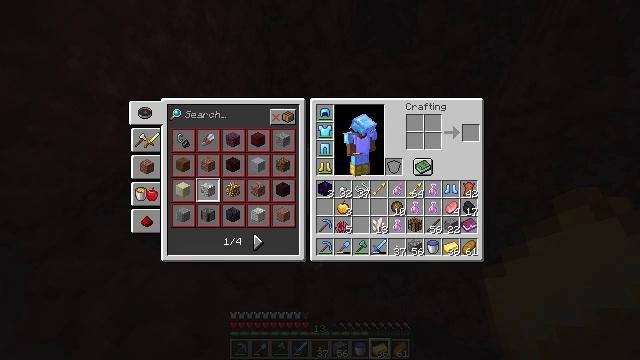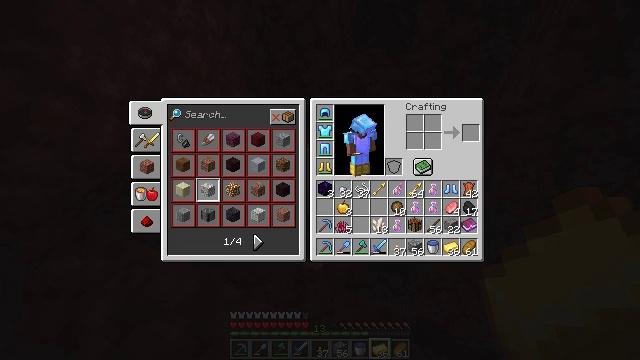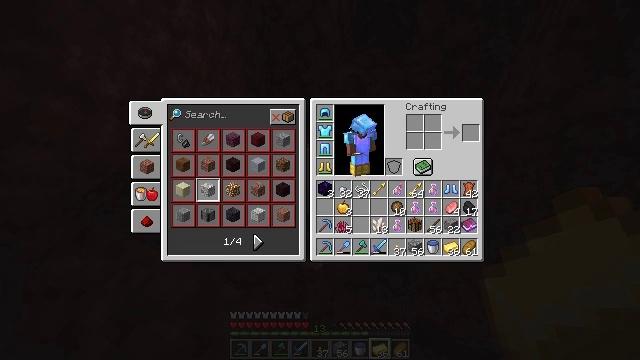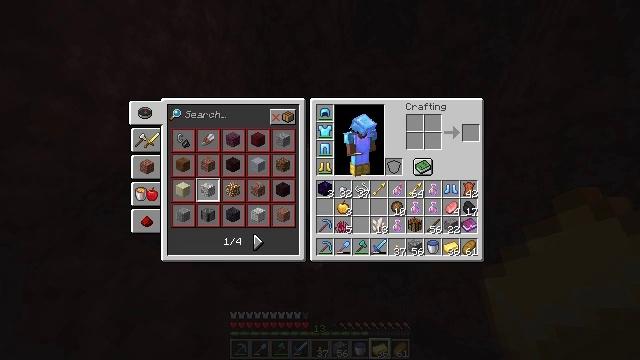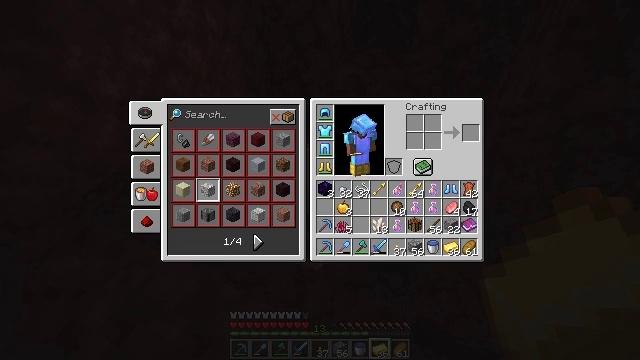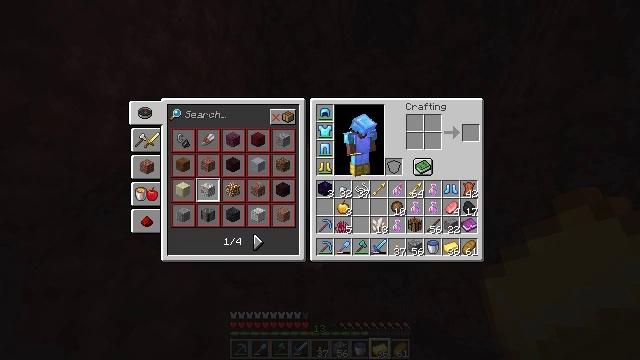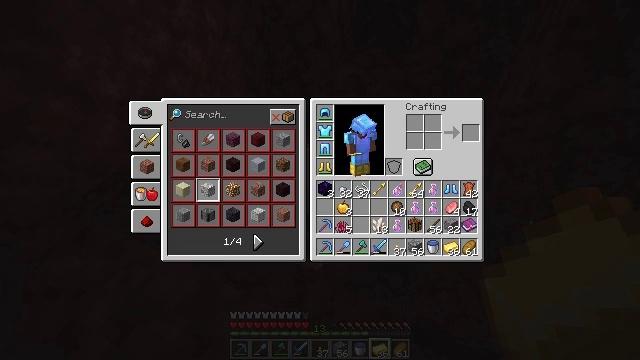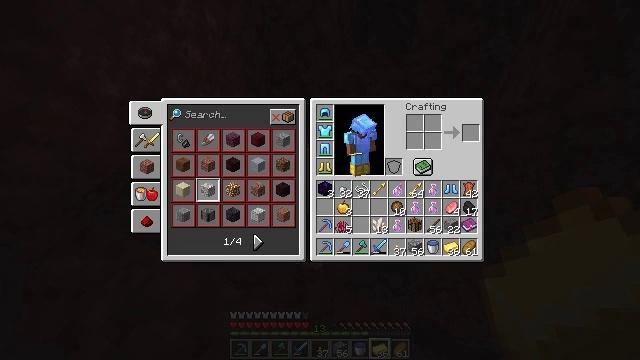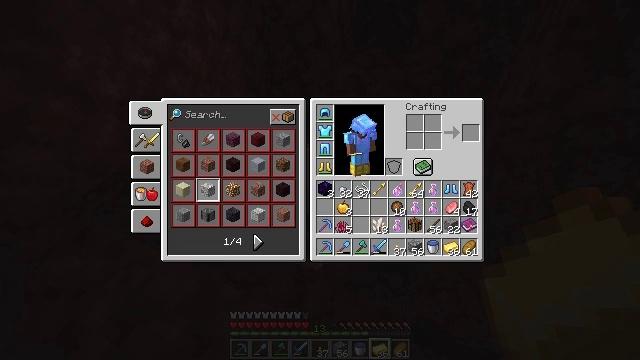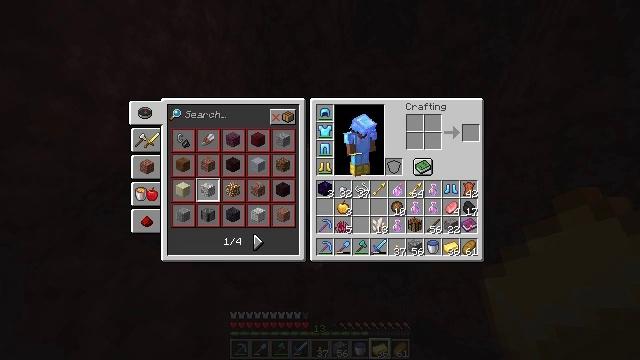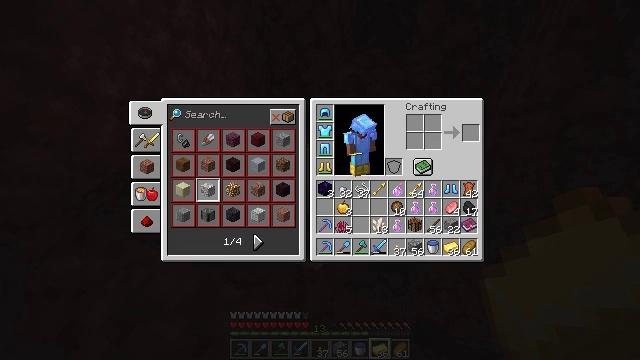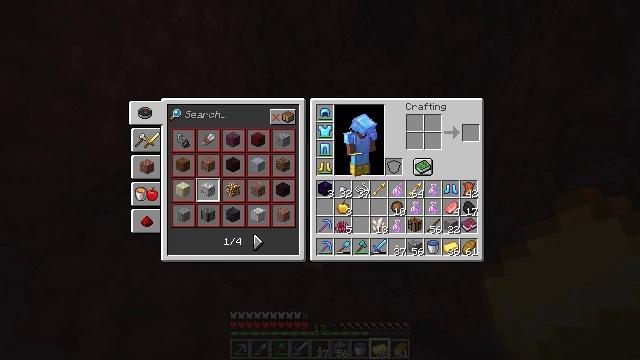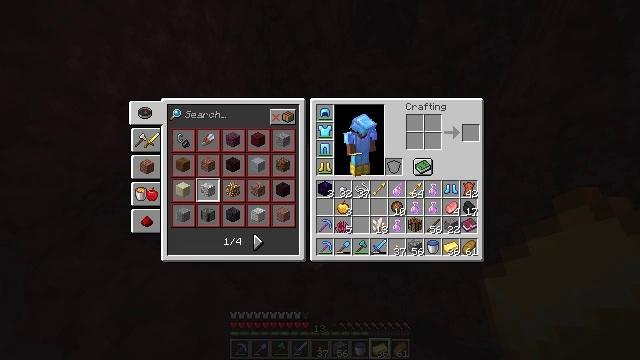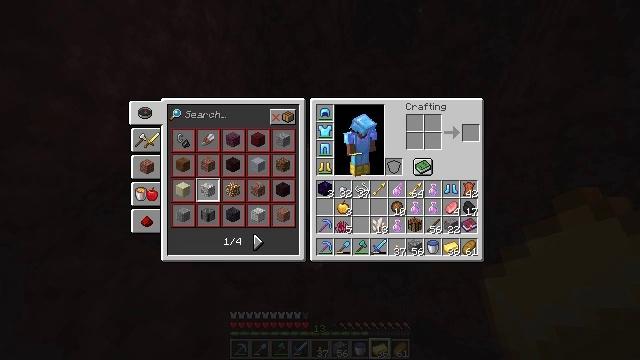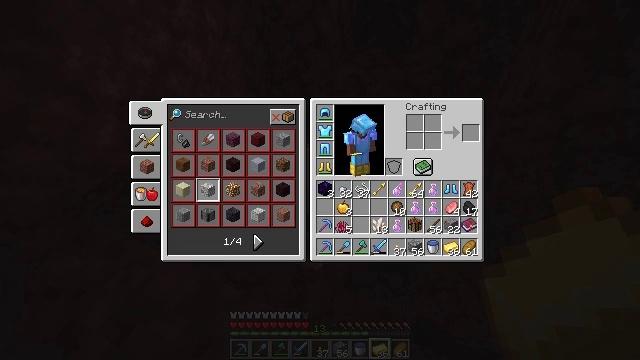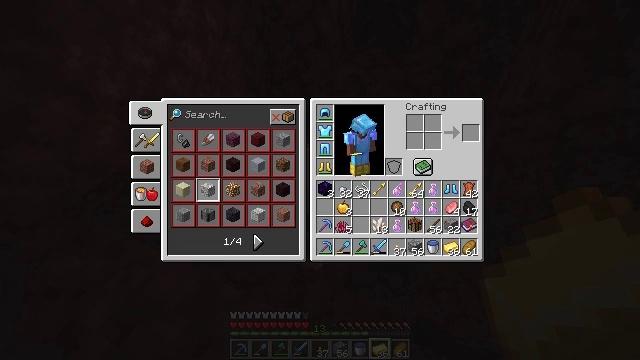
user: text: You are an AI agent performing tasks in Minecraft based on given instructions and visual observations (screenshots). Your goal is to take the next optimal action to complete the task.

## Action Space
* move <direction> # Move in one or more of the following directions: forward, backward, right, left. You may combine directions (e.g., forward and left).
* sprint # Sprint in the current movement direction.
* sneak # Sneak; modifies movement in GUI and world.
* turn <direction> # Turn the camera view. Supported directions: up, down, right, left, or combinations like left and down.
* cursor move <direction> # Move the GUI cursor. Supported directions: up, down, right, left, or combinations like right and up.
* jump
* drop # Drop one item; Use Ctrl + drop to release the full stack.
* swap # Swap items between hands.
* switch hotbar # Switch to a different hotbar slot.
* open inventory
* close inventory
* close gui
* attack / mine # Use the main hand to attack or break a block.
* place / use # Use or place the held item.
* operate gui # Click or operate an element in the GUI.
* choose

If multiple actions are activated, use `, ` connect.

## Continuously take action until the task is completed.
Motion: motion action
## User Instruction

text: Drop a gold ingot.
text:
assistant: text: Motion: no_op
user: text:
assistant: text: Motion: no_op
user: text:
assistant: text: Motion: no_op
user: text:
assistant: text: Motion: no_op
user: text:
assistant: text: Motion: no_op
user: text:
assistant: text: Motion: no_op
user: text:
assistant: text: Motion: no_op
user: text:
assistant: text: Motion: no_op
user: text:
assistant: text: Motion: no_op
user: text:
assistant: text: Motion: no_op
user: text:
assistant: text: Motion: no_op
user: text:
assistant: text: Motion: no_op
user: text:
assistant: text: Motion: no_op
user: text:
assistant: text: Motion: no_op
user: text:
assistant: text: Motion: no_op
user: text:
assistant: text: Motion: no_op
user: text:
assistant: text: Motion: no_op
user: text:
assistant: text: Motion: no_op
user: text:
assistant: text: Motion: no_op
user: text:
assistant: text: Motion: no_op
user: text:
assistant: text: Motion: no_op
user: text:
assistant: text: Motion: no_op
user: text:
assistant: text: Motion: no_op
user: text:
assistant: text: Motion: no_op
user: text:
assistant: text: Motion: no_op
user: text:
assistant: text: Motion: no_op
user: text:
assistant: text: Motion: no_op
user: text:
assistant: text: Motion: no_op
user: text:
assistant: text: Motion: no_op
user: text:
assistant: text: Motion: no_op